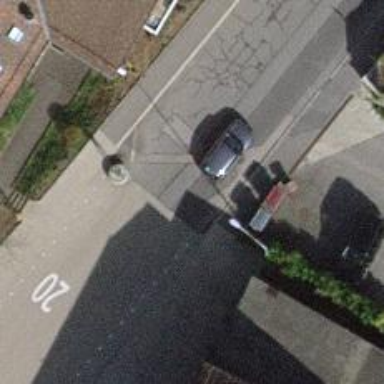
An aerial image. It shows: Asphalt road in living street.